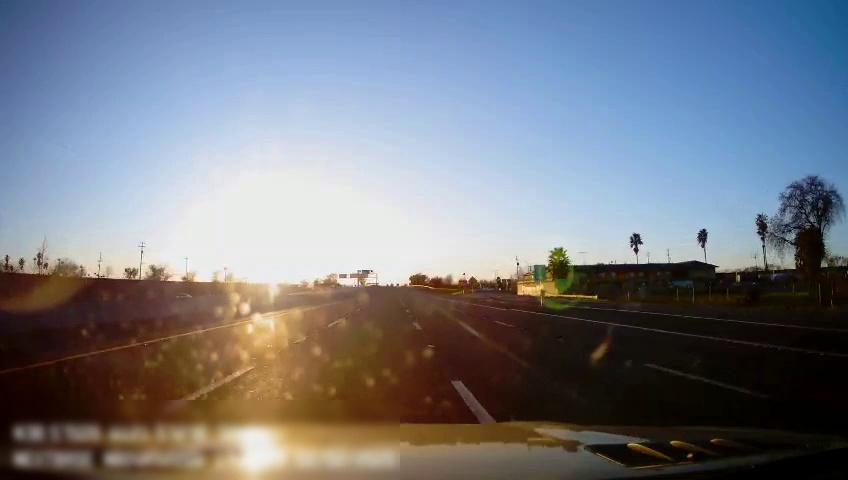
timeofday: Day
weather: Sunny
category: Drivable Space
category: Vehicles | Car
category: Lanes | Alternate Lane
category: Lanes | Current Lane
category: Lanes | Current Lane
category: Lanes | Current Lane
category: Lanes | Current Lane
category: Lanes | Alternate Lane
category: Traffic | Signs
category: Traffic | Signs